Field crop: maize
Growth stage: 2
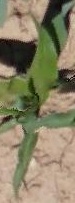
Species: maize